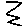
Label: zigzag